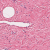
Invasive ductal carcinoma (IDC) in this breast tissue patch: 0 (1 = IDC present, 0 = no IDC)